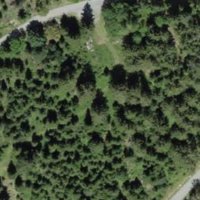
EUNIS habitat code: 43
Species observed at this site:
Gymnadenia conopsea
Neotinea ustulata